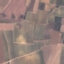
Land use / land cover: PermanentCrop